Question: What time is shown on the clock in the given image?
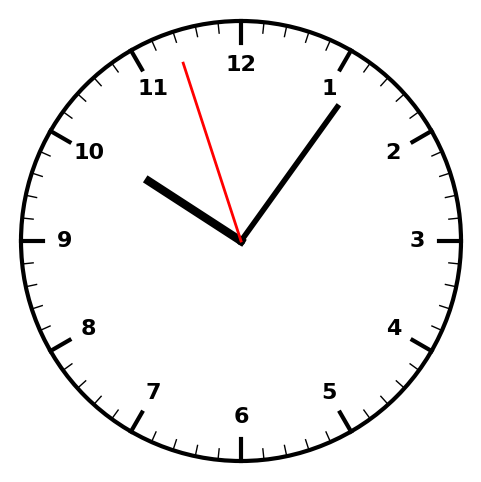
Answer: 10:05:57